Question: I don't know what happened. Elements items like buttons or segmented control are invisible in main storyboard. Cellphone is the same.
I put the image, of what I mean

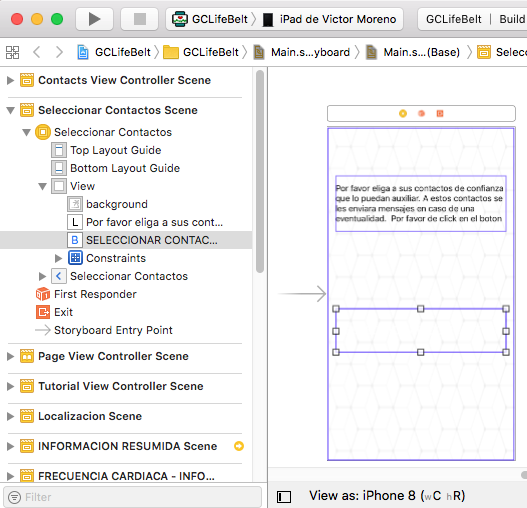
Answer: It looks like you accidentally changed the view's (or window's) Tint Color to white. (Or you could even have turned it to Clear color, or no color at all.)
This would cause the text of the button or segmented control to be invisible, because it is white on white. The segmented control has a border but it would turn white too. So you wouldn't be able to see anything.
There are two places to look to fix this. Look at the Tint popup of your view controller's View in the Attributes inspector.
<URL>
Also look at the Global Tint popup in the File inspector for the whole storyboard.
<URL>
[ It turned out to be the Global Tint.]